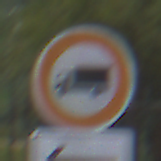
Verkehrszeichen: VerbotFuerKraftfahrzeugeUeberDreiKommaFuenfTonnen
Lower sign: RichtungsangabeDurchPfeile1
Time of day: MorningAfternoon
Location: Outdoor (Urban)
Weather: Overcast
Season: NotSpecified
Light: Natural